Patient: sex M, age 55
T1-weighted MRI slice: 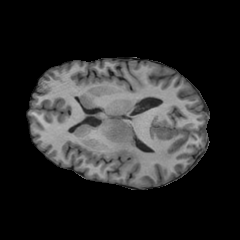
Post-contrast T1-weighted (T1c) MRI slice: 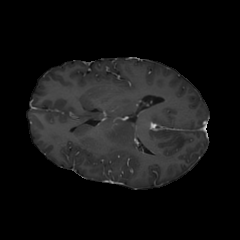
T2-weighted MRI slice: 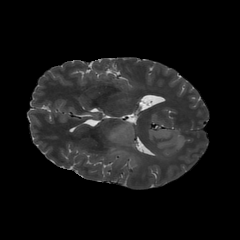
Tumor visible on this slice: yes
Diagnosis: Astrocytoma, IDH-wildtype
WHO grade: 2